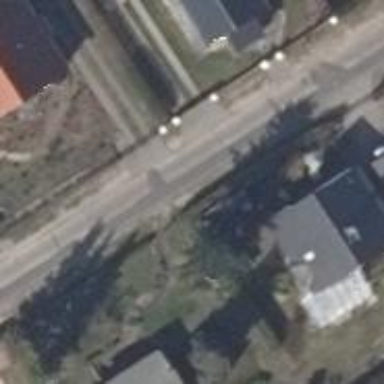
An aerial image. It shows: Residential road with concrete surface.